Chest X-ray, PA view. Patient: 52 years old, sex F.
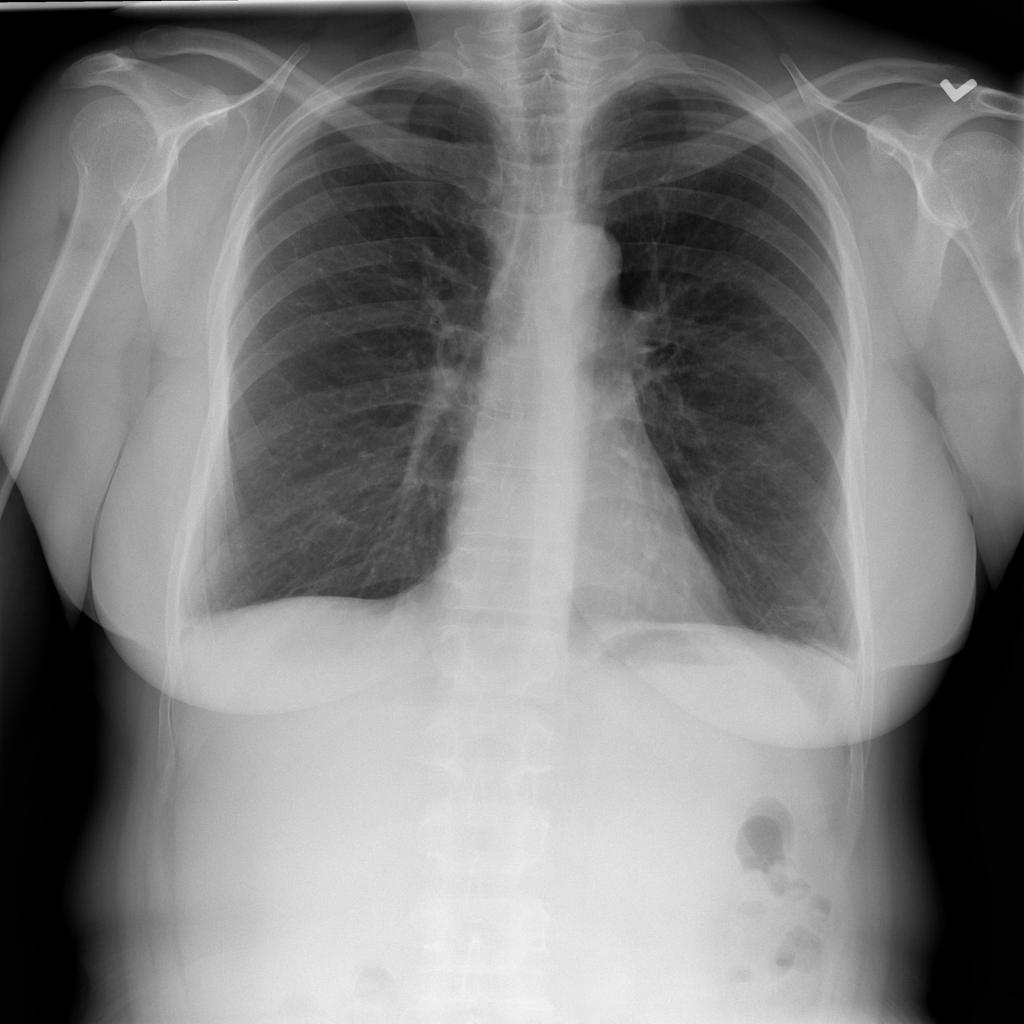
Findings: Atelectasis